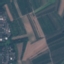
Land use / land cover class: PermanentCrop